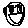
Label: smiley face